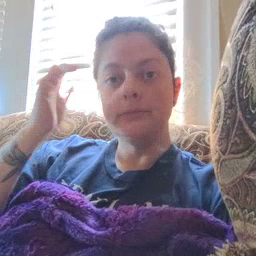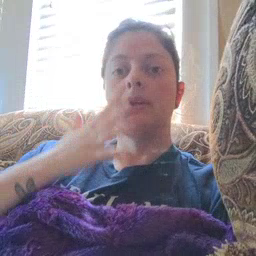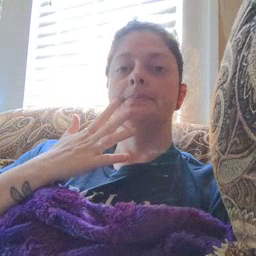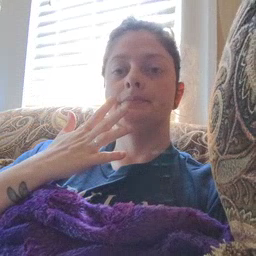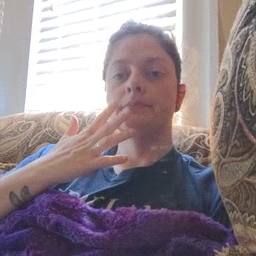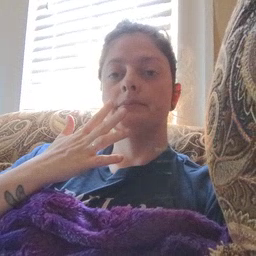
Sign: sad